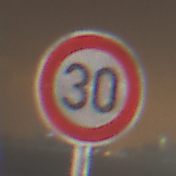
Verkehrszeichen: Geschwindigkeit30
Umgebung: Outdoor, Urban
Tageszeit: Night
Wetter: PartlyCloudy
Licht: Artificial
Jahreszeit: NotSpecified
Kontrast: HighContrast